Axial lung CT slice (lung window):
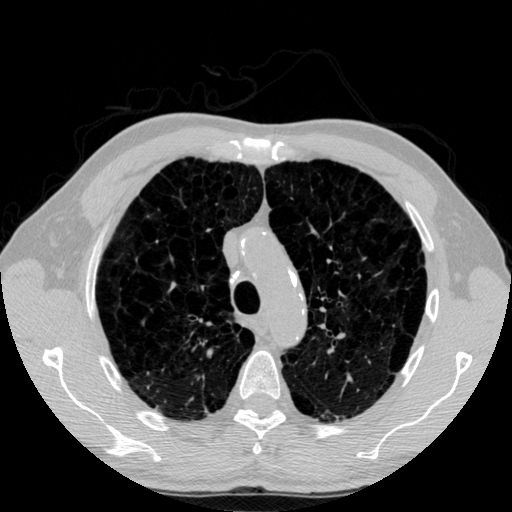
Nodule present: no